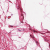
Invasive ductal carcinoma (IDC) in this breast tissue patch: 0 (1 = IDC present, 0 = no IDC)